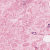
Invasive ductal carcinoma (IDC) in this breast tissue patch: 0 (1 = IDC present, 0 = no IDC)